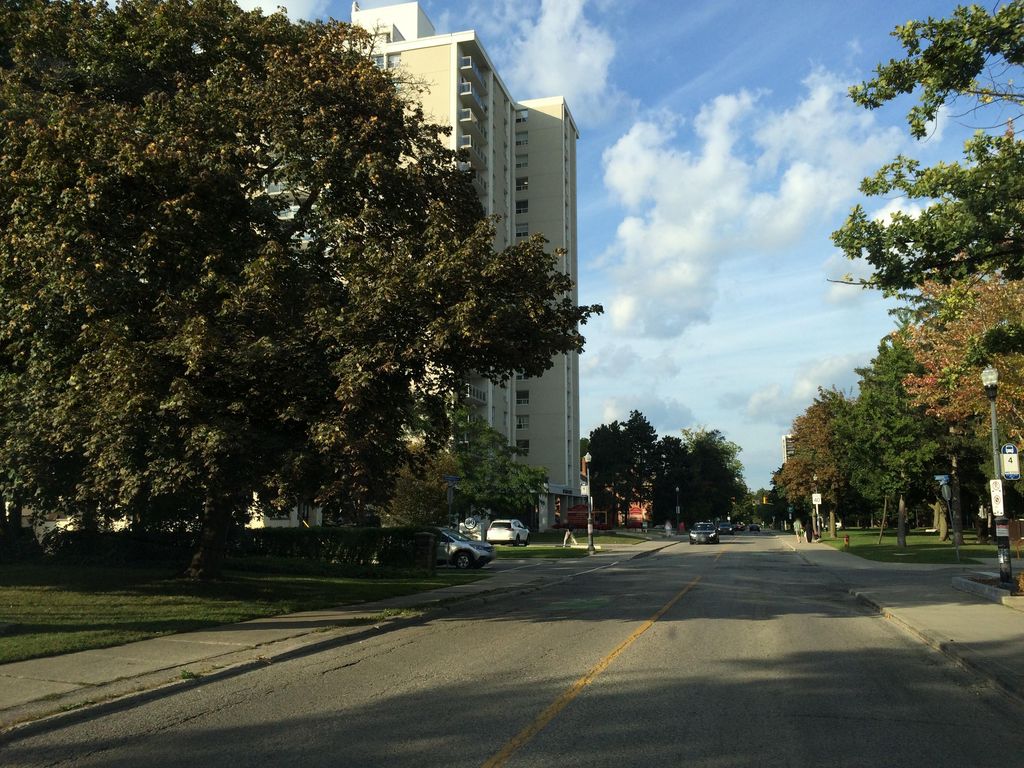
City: kitchener-waterloo